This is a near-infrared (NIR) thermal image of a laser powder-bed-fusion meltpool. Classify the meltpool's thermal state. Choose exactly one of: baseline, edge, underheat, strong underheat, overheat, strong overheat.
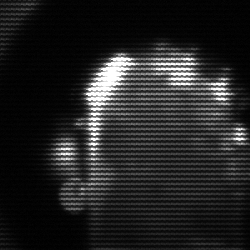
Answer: baseline